Question: I'm using delphi xe3 to write a program which can read object's value but don't know how to change it?
Click SAVE button to set new Power Level value
Symbol Rate is read only

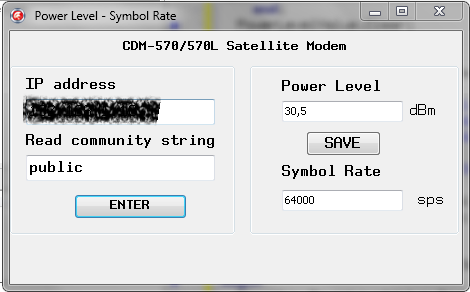
Answer: 'QuickSend()' is only for retrieving values. There is no equivalent 'QuickSend()' for setting values. You will have to use 'SendQuery()' directly for that, eg:
'''
procedure TForm1.BtnEnterClick(Sender: TObject);
var
SNMP: TIdSNMP;
dn, PLevel, SRate: string;
p: Extended;
begin
SNMP := TIdSNMP.Create(nil);
try
SNMP.Host := Trim(HostIP.Text);
SNMP.Community := Trim(ComString.Text);
if SNMP.Host = '' then begin
MessageDlg('Chua nhap IP cua thiet bi!', mtError, [mbOK], 0);
Exit;
end;
if SNMP.Community = '' then begin
MessageDlg('Chua nhap SNMP read community string', mtError, [mbOK], 0);
Exit;
end;
PowerLevelValue.Clear;
SymbolRateValue.Clear;
SNMP.ReceiveTimeout := 1000;
if SNMP.QuickSend('1.3.6.1.2.1.1.1.0', SNMP.Community, SNMP.Host, dn) then
DeviceName.Caption := dn;
if SNMP.QuickSend('1.3.6.1.4.1.6247.24.1.2.2.10.0', SNMP.Community, SNMP.Host, PLevel) then
begin
p := Abs(StrToFloat(Plevel))/10;
Plevel := FloatToStr(p);
PowerLevelValue.Text := Plevel;
end;
if SNMP.QuickSend('1.3.6.1.4.1.6247.24.1.2.2.12.0', SNMP.Community, SNMP.Host, SRate) then
SymbolRateValue.Text := SRate;
finally
SNMP.Free;
end;
end;
procedure TForm1.BtnSaveClick(Sender: TObject);
var
SNMP: TIdSNMP;
PLevel: string;
p: Extended;
begin
Plevel := PowerLevelValue.Text;
p := StrToFloat(Plevel);
PLevel := FloatToStr(Abs(p*10));
SNMP := TIdSNMP.Create(nil);
try
SNMP.Host := Trim(HostIP.Text);
SNMP.Community := Trim(ComString.Text);
if SNMP.Host = '' then begin
MessageDlg('Chua nhap IP cua thiet bi!', mtError, [mbOK], 0);
Exit;
end;
if SNMP.Community = '' then begin
MessageDlg('Chua nhap SNMP read community string', mtError, [mbOK], 0);
Exit;
end;
SNMP.ReceiveTimeout := 1000;
SNMP.Query.Clear;
SNMP.Query.PDUType := PDUSetRequest;
SNMP.Query.MIBAdd('1.3.6.1.2.1.1.1.0', DeviceName.Caption);
SNMP.Query.MIBAdd('1.3.6.1.4.1.6247.24.1.2.2.10.0', PLevel);
SNMP.Query.MIBAdd('1.3.6.1.4.1.6247.24.1.2.2.12.0', SymbolRateValue.Text);
SNMP.SendQuery;
finally
SNMP.Free;
end;
end;
'''
As you can see, 'SendQuery()' supports multiple OIDs, so you could replace 'QuickSend()' with 'SendQuery()' so you are only sending 1 query instead of 3 queries:
'''
procedure TForm1.BtnEnterClick(Sender: TObject);
var
SNMP: TIdSNMP;
PLevel: string;
p: Extended;
begin
SNMP := TIdSNMP.Create(nil);
try
SNMP.Host := Trim(HostIP.Text);
SNMP.Community := Trim(ComString.Text);
if SNMP.Host = '' then begin
MessageDlg('Chua nhap IP cua thiet bi!', mtError, [mbOK], 0);
Exit;
end;
if SNMP.Community = '' then begin
MessageDlg('Chua nhap SNMP read community string', mtError, [mbOK], 0);
Exit;
end;
PowerLevelValue.Clear;
SymbolRateValue.Clear;
SNMP.ReceiveTimeout := 1000;
SNMP.Query.Clear;
SNMP.Query.PDUType := PDUGetRequest;
SNMP.Query.MIBAdd('1.3.6.1.2.1.1.1.0', '');
SNMP.Query.MIBAdd('1.3.6.1.4.1.6247.24.1.2.2.10.0', '');
SNMP.Query.MIBAdd('1.3.6.1.4.1.6247.24.1.2.2.12.0', '');
if SNMP.SendQuery then
begin
DeviceName.Caption := SNMP.Reply.MIBGet('1.3.6.1.2.1.1.1.0');
PLevel := SNMP.Reply.MIBGet('1.3.6.1.4.1.6247.24.1.2.2.10.0');
p := Abs(StrToFloat(Plevel))/10;
Plevel := FloatToStr(p);
PowerLevelValue.Text := Plevel;
SymbolRateValue.Text := SNMP.Reply.MIBGet('1.3.6.1.4.1.6247.24.1.2.2.12.0');
end;
finally
SNMP.Free;
end;
end;
'''